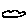
Label: cloud